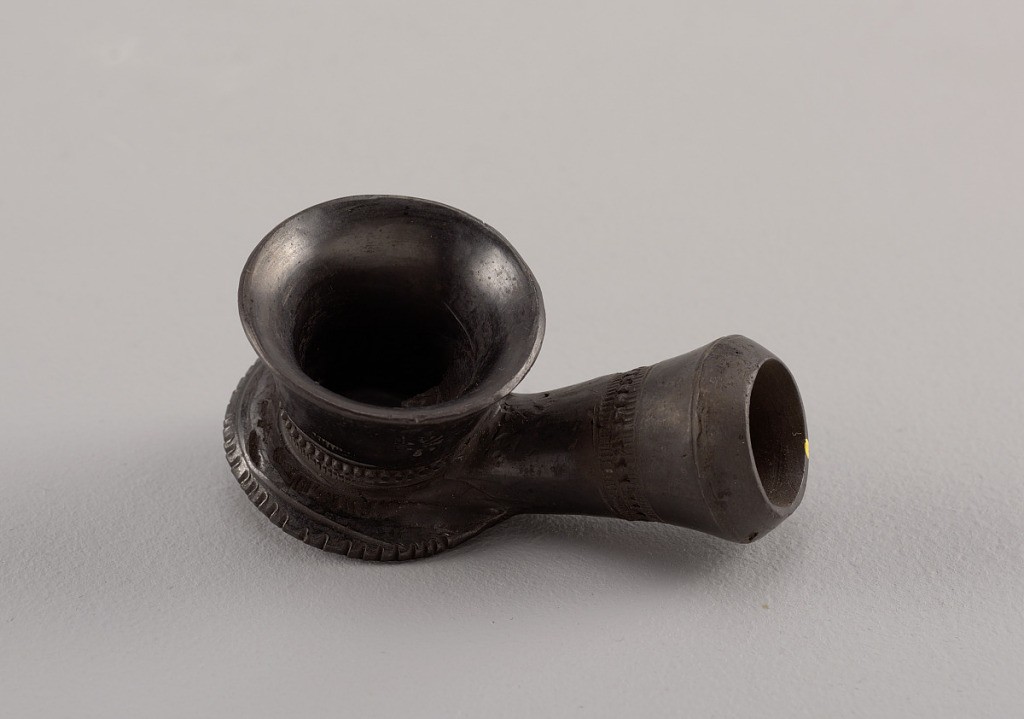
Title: Pipe bowl
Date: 19th century
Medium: Fired and polished earthenware
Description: Black earthenware form of trumpet-shaped bowl with beaded and knurled band above a projecting circular stage, the whole attached to a flaring stem similarly decorated.